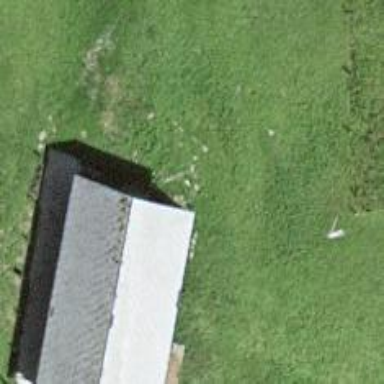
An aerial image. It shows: Farm auxiliary building with gabled roof.